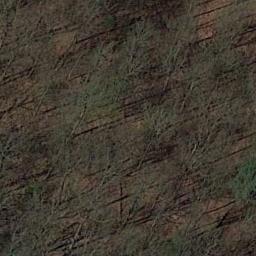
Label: forest